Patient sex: M
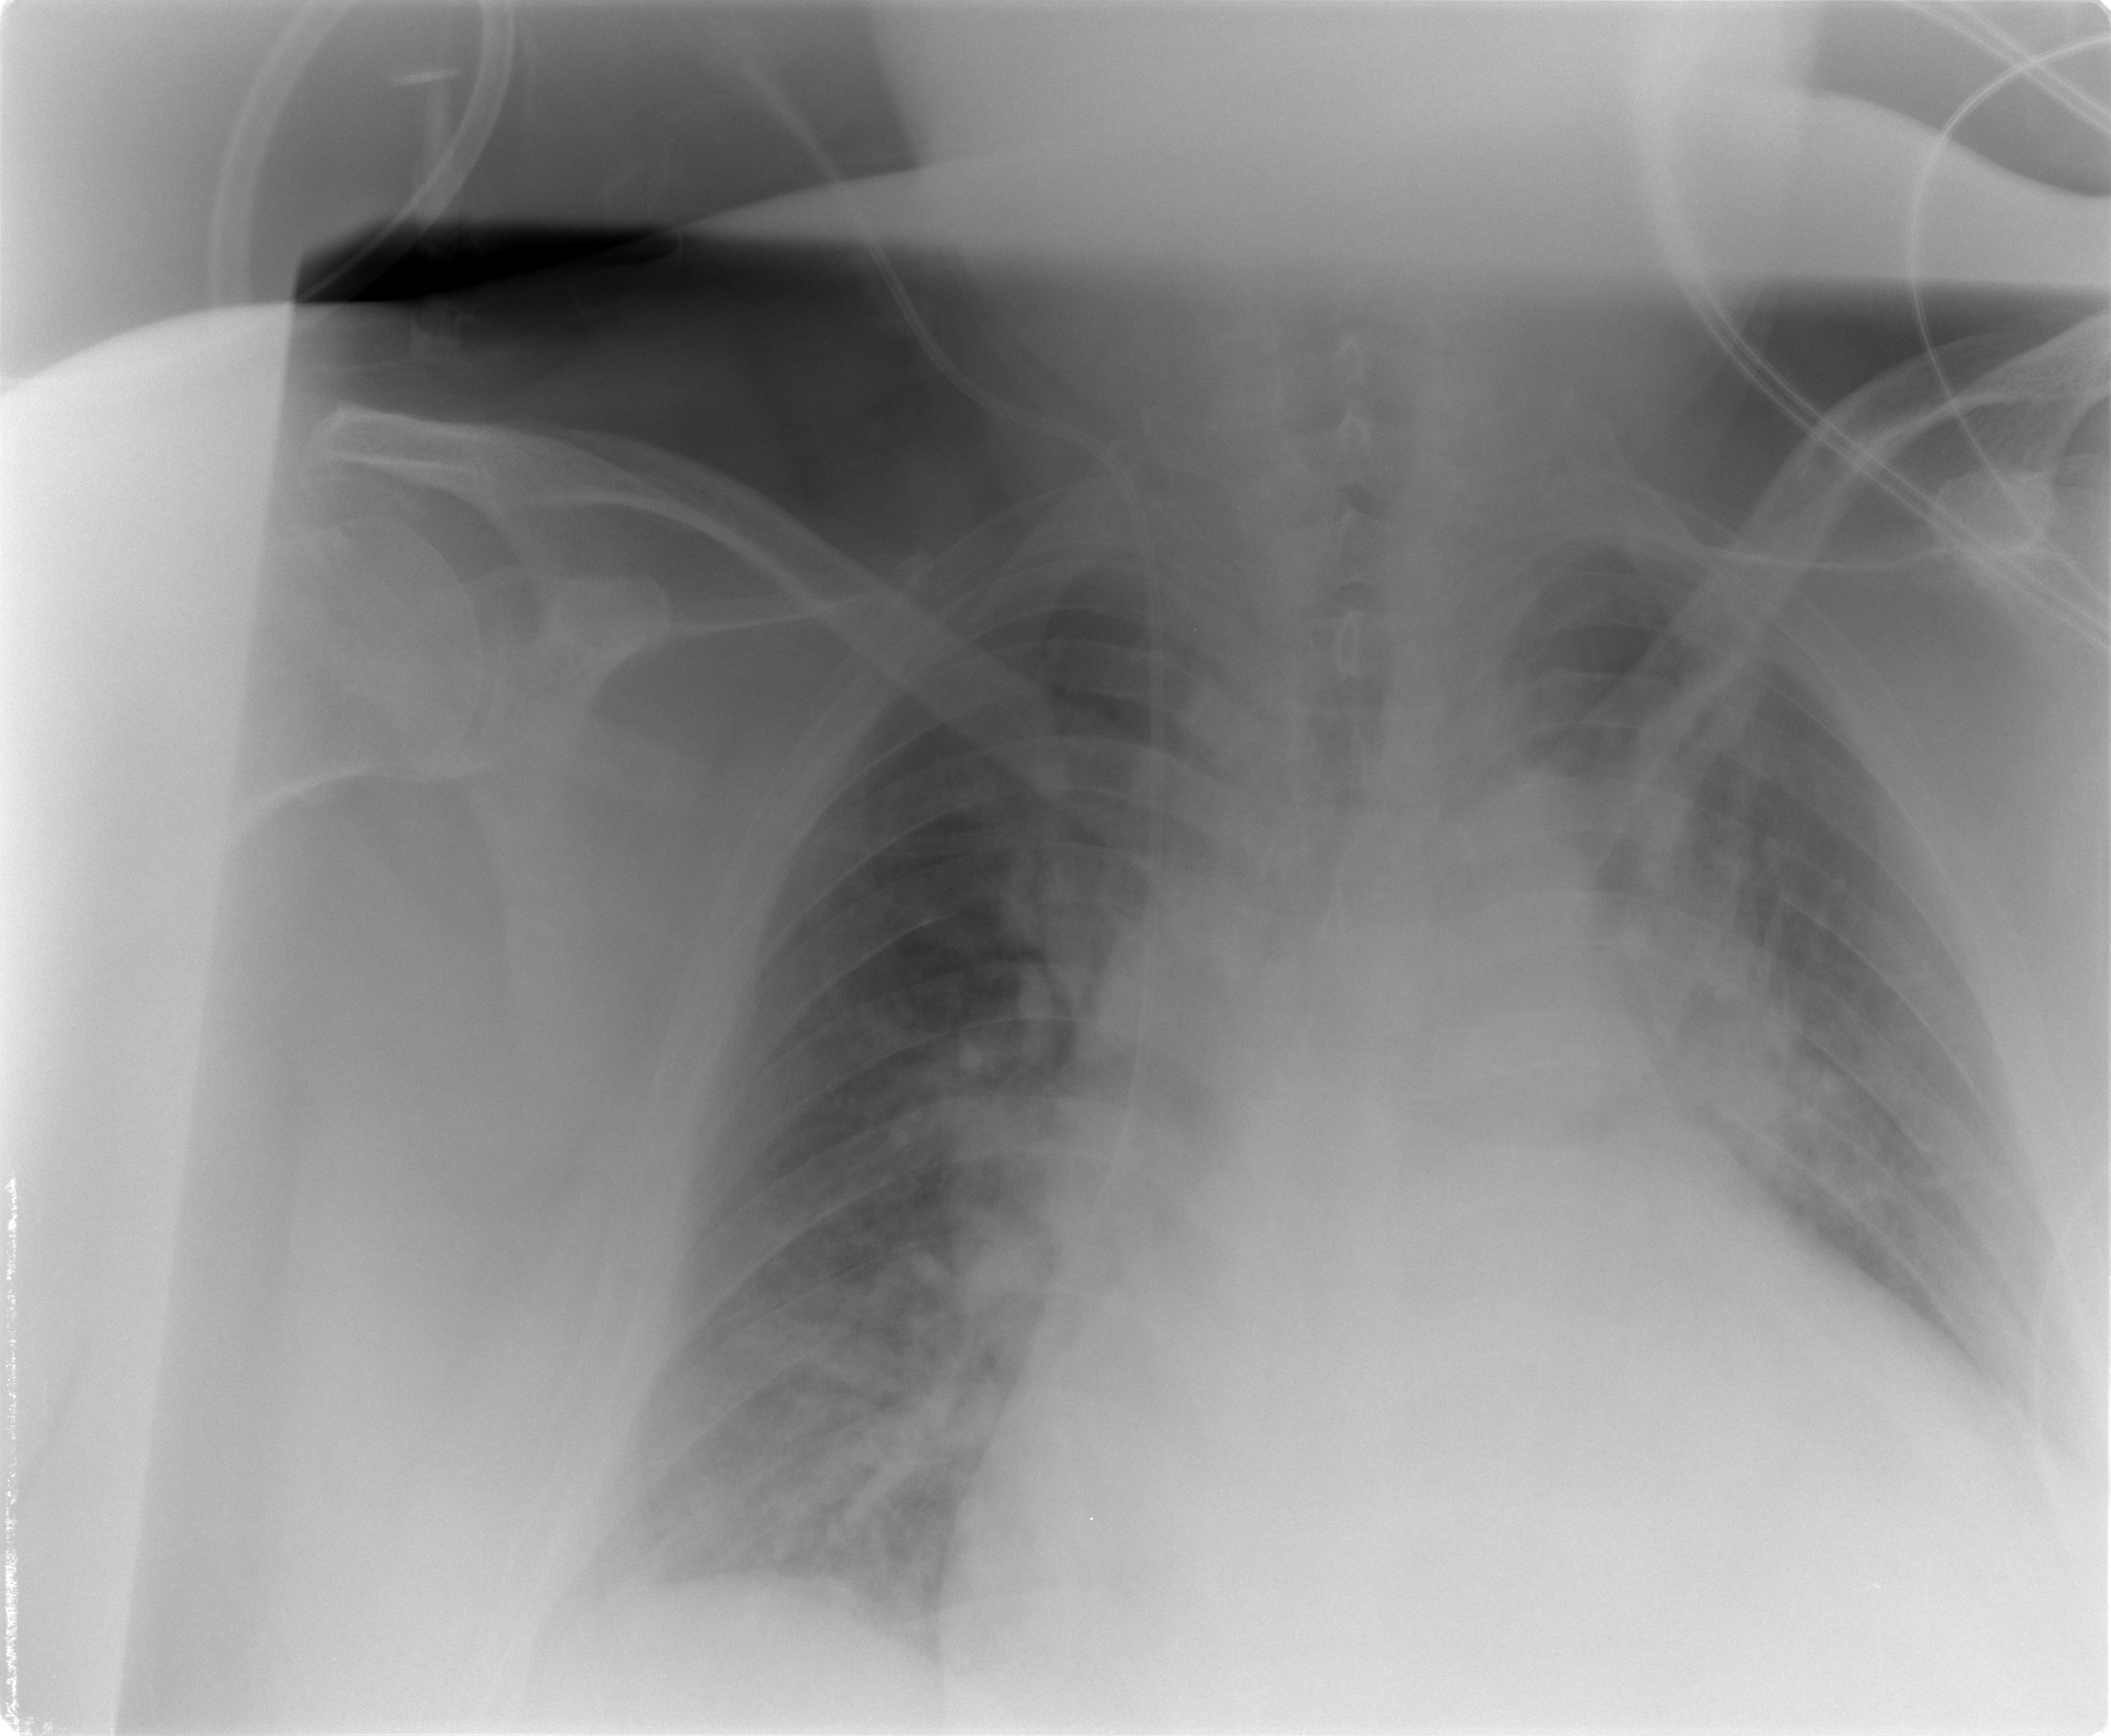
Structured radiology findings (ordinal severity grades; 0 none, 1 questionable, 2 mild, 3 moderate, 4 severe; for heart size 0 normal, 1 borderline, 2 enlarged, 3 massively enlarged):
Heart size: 3
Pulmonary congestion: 2
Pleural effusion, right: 2
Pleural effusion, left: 2
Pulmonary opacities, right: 2
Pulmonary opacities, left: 2
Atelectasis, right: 2
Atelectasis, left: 2